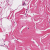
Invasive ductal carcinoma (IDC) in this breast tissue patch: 0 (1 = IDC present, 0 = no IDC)